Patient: sex M, age 46
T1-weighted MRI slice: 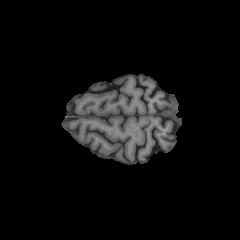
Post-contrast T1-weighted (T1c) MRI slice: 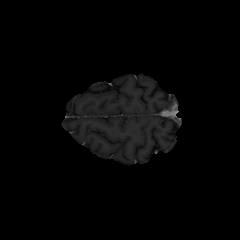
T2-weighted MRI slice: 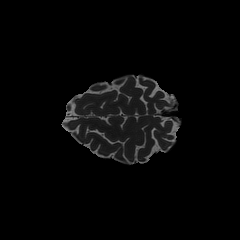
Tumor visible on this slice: no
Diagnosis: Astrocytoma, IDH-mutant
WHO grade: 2